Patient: sex M, age 32
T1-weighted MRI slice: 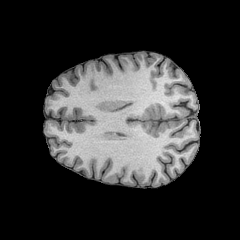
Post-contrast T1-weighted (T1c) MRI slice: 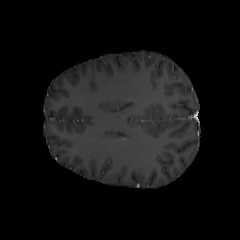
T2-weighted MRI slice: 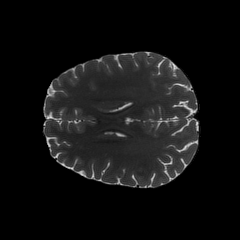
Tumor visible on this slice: no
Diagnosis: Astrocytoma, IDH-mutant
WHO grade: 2